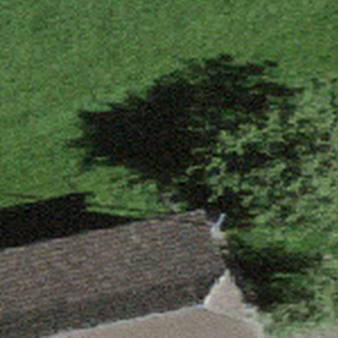
Label: other